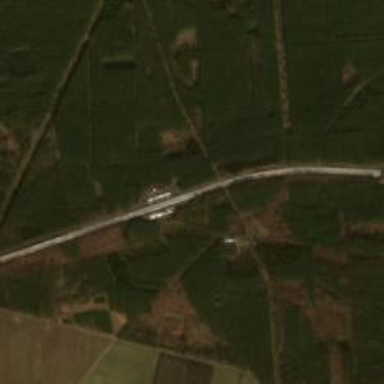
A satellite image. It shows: Motorway junction.